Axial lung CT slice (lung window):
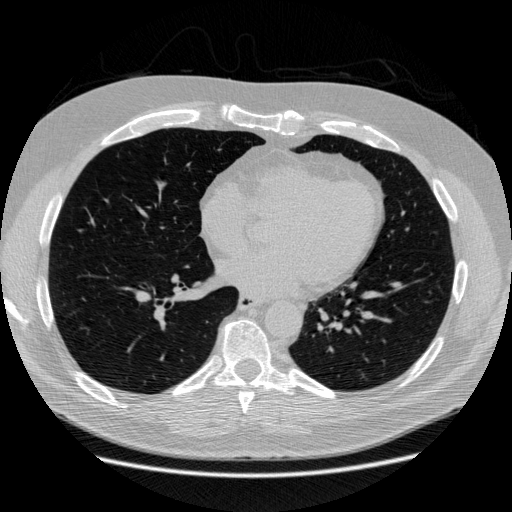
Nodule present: no